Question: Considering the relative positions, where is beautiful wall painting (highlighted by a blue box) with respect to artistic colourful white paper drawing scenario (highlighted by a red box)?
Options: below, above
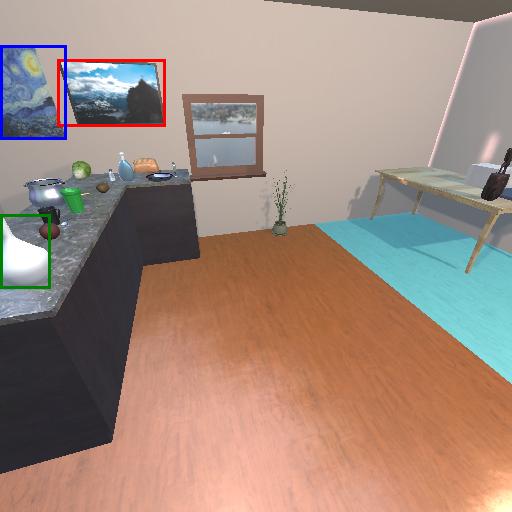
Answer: below